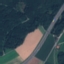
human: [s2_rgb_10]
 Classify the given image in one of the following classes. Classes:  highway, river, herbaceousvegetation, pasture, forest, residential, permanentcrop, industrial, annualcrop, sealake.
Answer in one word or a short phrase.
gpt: Highway